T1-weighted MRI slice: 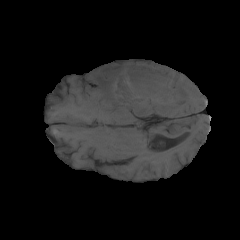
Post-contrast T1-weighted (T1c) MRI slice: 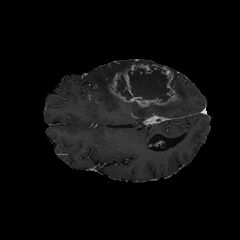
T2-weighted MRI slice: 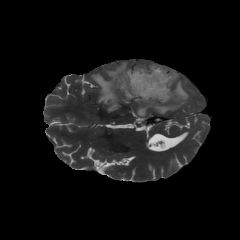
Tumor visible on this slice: yes